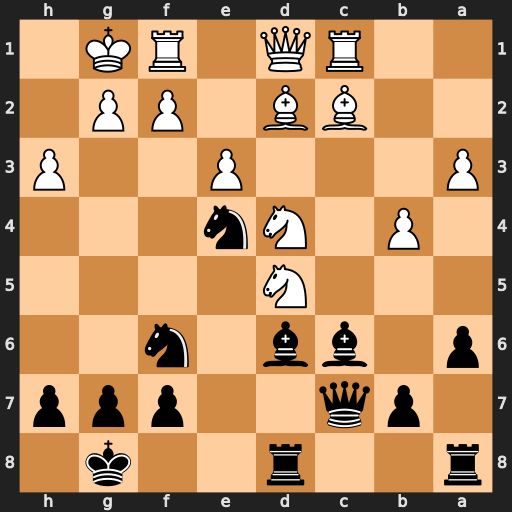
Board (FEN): r2r2k1/1pq2ppp/p1bb1n2/3N4/1P1Nn3/P3P2P/2BB1PP1/2RQ1RK1
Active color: b
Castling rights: -
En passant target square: -
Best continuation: Bh2+ Kh1 Rxd5